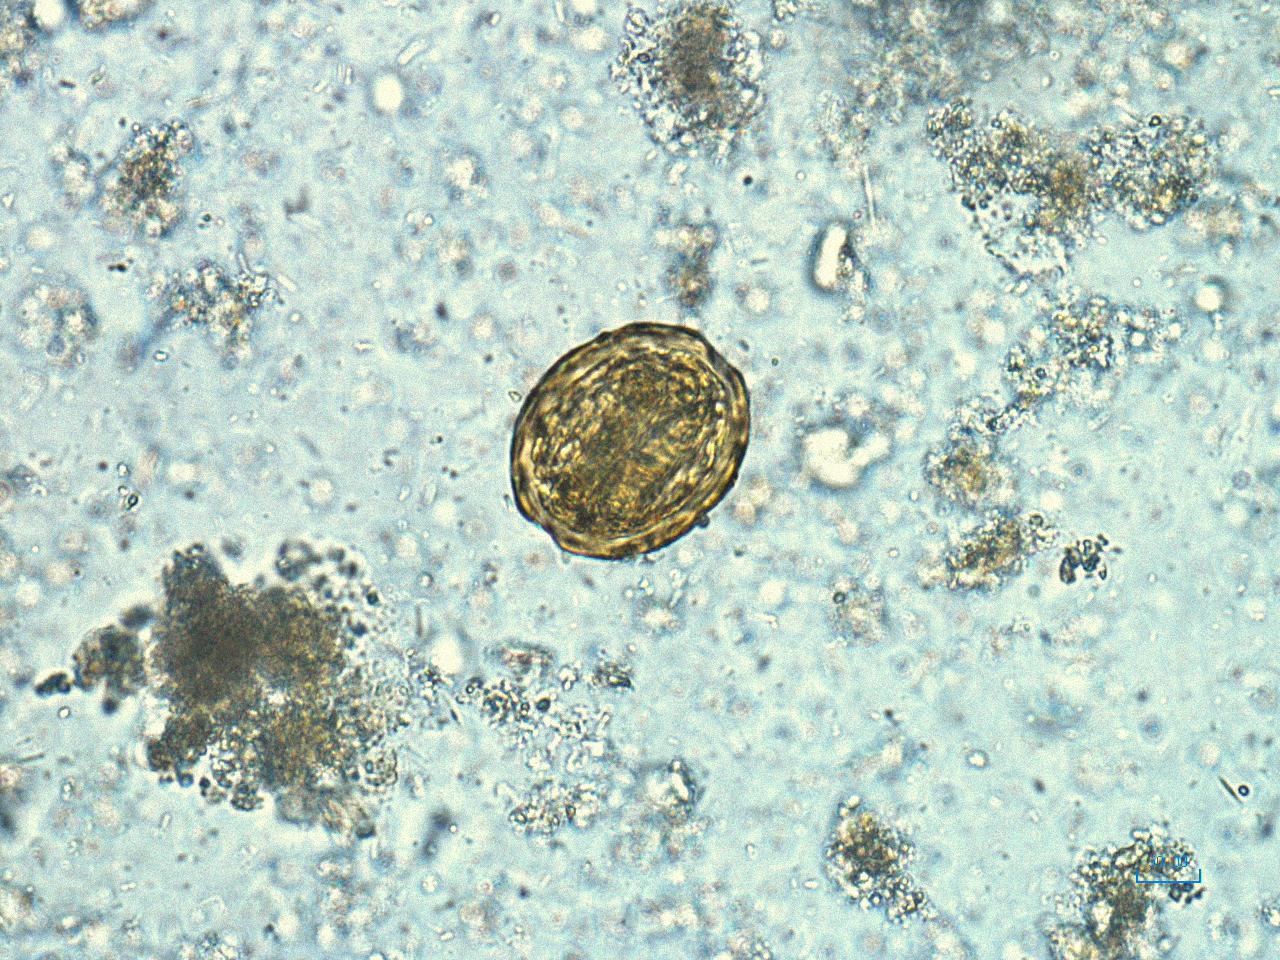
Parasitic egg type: Ascaris lumbricoides